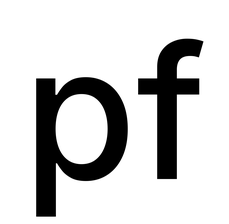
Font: Inter_Medium